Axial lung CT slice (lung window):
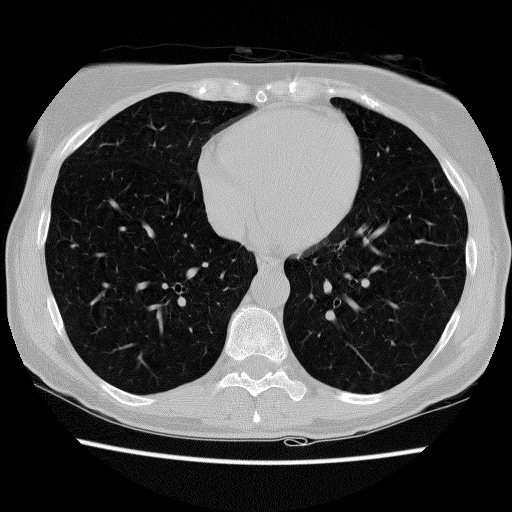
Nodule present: no